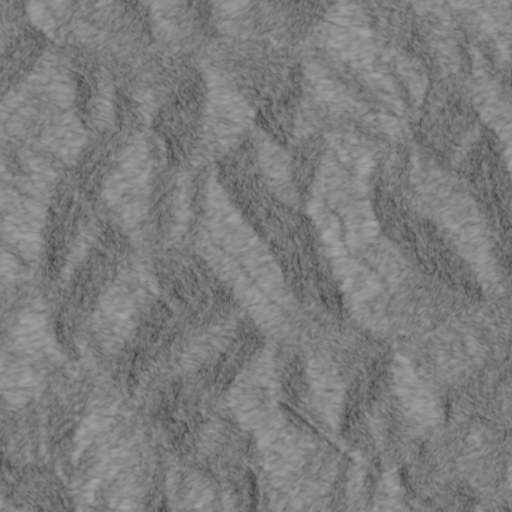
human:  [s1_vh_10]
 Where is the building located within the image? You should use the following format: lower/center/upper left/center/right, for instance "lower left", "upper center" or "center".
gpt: The building is located in the center right of the image.
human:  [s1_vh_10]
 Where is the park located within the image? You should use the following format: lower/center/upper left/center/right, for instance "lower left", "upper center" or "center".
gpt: There is no park in the image.

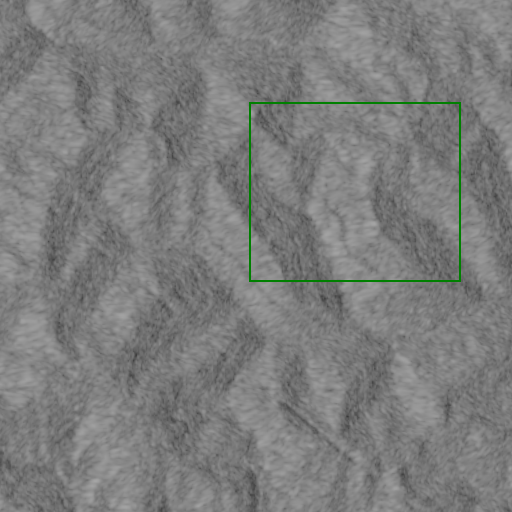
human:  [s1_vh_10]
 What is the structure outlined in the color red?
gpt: There is no red outline.
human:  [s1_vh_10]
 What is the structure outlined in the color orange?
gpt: There is no structure outlined in orange.